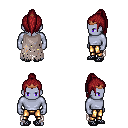
a pixel art fantasy rpg character, male body template, dark elf, purple skin, gray tattered cape, gold greaves, brunette long topknot hairstyle, bronze tiara, ghillies, four views (front, back, left, right), 2x2 character sprite sheet, small pixel art, hard edges, no anti-aliasing